Question:
I have the uitextview above and for some reason when a sentence doesn't fit the line, when it goes at the next line leaves a space. Does anyone why this happens?
ps: I haven't added any lines of code that could do that.
Thanks
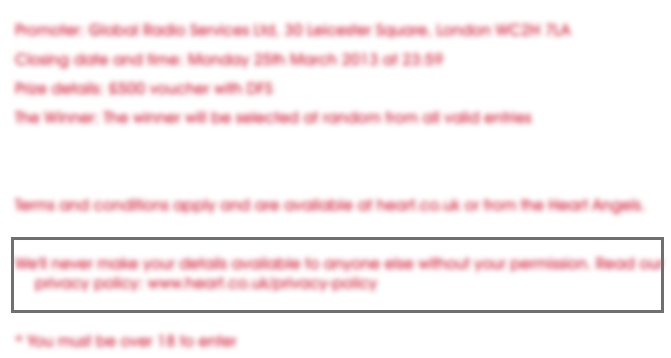
Answer: Check source of the contents of the text view.
It looks like the contained 'NSAttributedString' has a paragraph style that uses 'firstLineHeadIndent' and 'headIndent' to indent the lines of text.